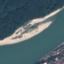
Label: River